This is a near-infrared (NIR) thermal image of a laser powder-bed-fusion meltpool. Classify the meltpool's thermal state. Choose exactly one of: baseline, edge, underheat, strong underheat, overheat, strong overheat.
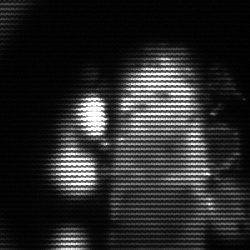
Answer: strong underheat